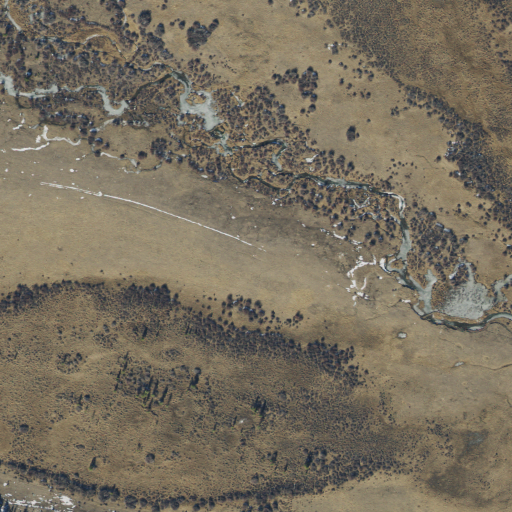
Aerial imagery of plain(s) in Utah named Hickerson Park containing woody wetlands, shrub, evergreen forest, and open development